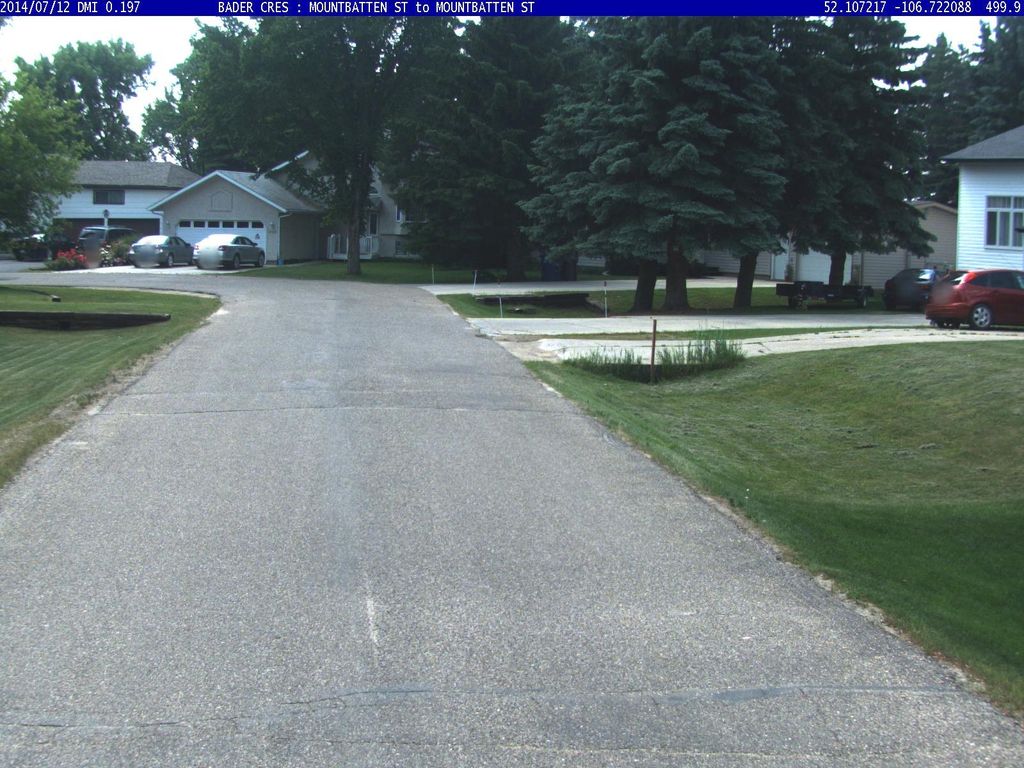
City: saskatoon